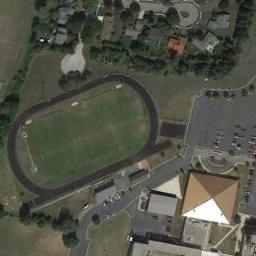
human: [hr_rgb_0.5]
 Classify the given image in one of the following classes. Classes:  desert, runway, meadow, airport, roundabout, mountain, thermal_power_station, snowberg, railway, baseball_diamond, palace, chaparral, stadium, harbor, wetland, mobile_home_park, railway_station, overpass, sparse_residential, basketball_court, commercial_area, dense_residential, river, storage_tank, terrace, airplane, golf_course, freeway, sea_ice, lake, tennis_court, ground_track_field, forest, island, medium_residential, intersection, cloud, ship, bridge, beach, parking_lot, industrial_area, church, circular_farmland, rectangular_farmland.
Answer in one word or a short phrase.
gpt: ground_track_field